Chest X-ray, AP view. Patient: 60 years old, sex M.
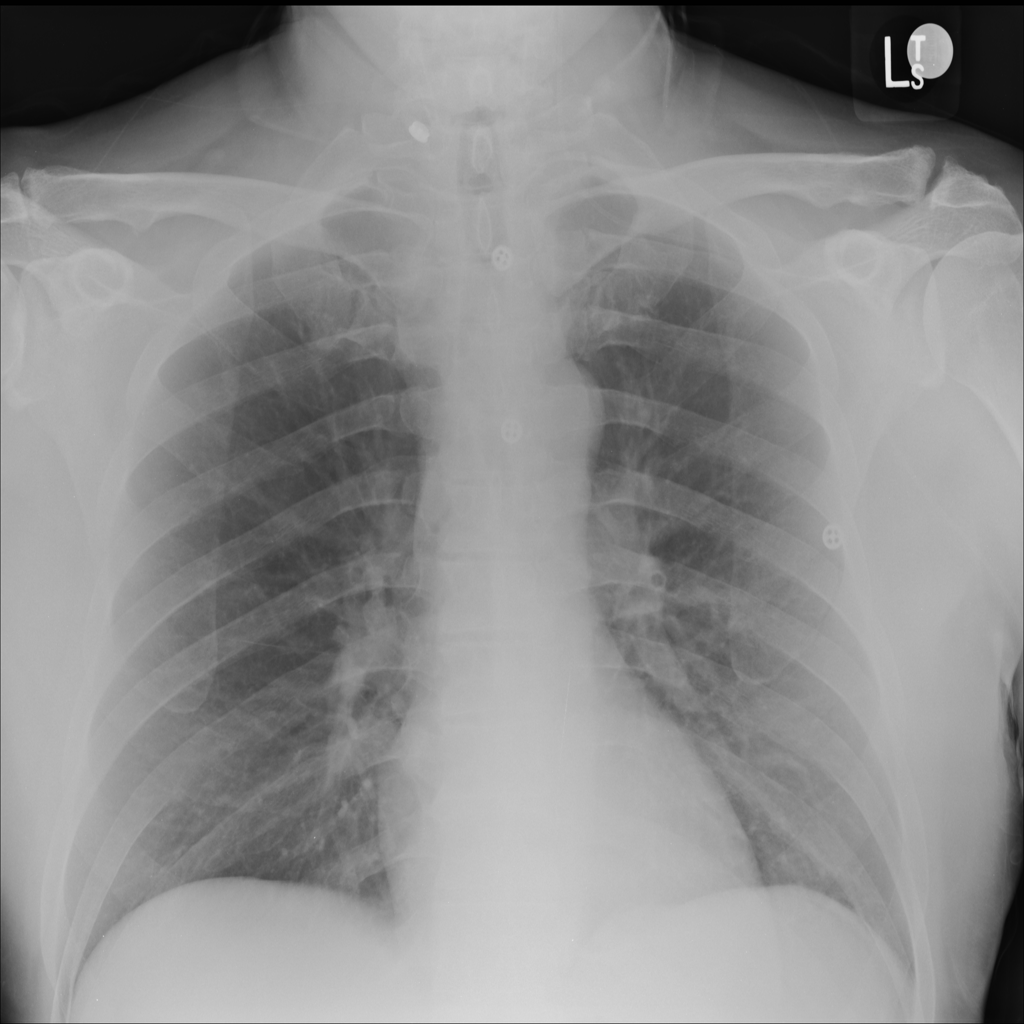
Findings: No Finding